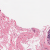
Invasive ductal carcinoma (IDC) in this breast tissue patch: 0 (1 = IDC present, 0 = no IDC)